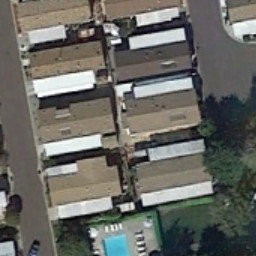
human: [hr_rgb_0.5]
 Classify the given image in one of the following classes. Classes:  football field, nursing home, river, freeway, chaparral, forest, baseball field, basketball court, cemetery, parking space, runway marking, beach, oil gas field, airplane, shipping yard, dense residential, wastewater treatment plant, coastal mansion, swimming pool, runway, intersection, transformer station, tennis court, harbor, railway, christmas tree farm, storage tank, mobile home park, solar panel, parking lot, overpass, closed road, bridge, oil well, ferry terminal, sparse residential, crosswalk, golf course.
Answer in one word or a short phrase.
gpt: mobile home park